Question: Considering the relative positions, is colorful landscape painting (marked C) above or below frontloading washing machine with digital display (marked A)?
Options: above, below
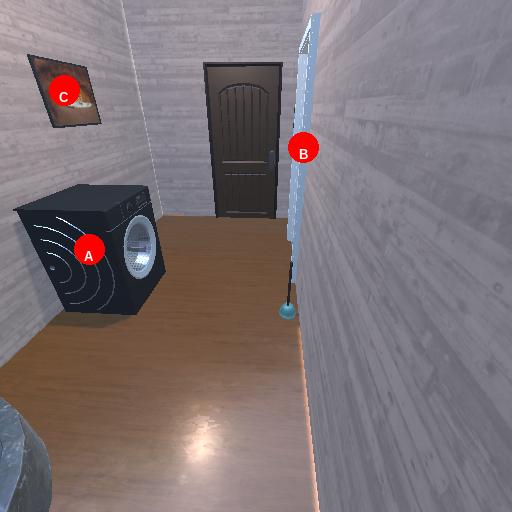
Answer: above